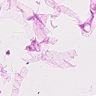
Metastatic tissue present: no